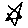
Label: star